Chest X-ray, AP view. Patient: 72 years old, sex M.
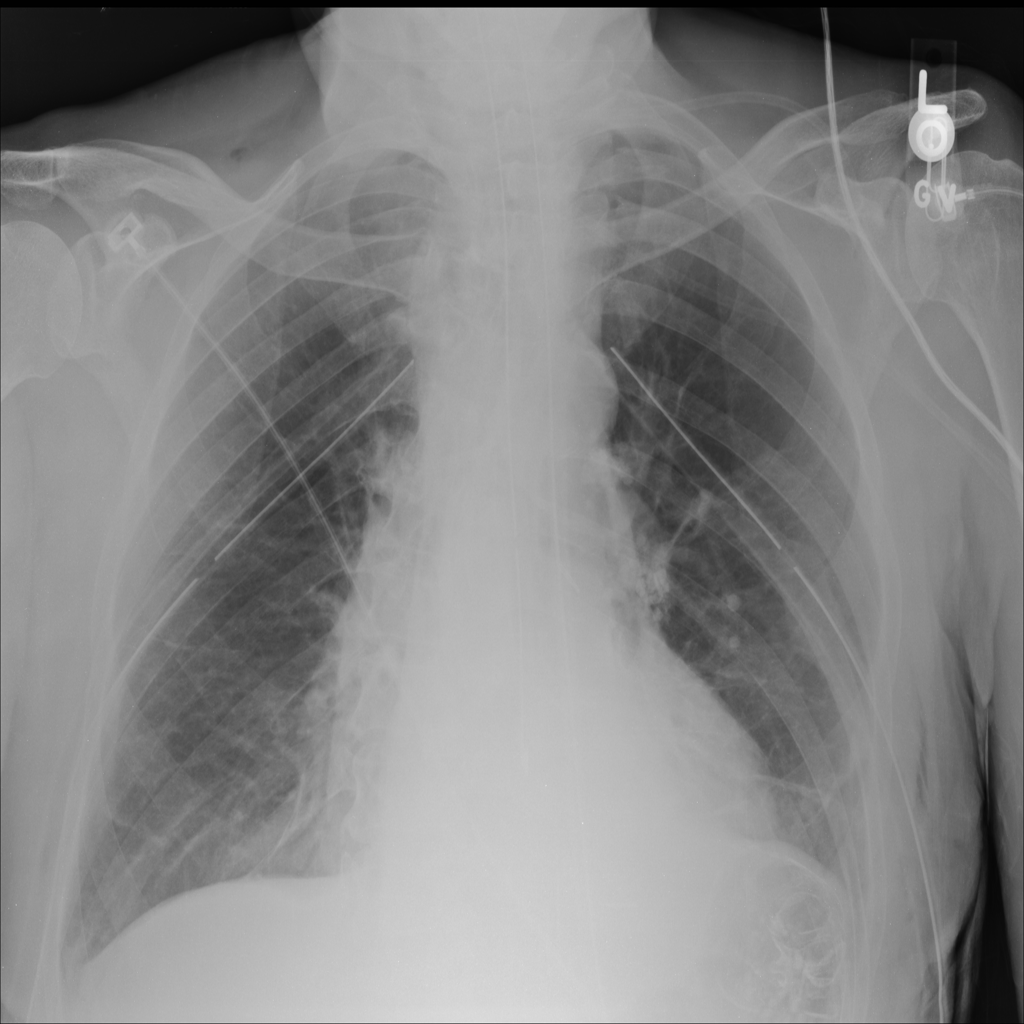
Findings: No Finding